Field crop: maize
Growth stage: 2
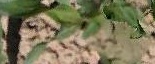
Species: maize